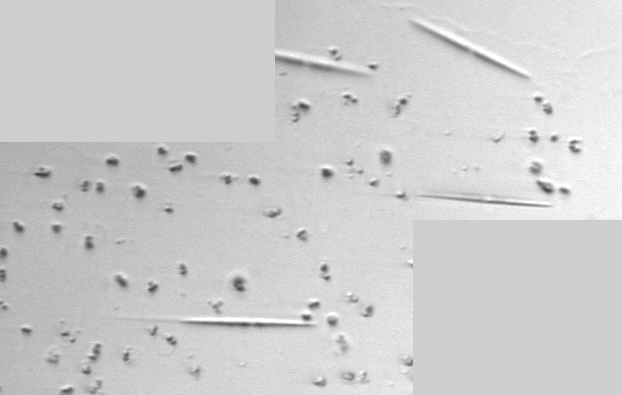
Label: Phaeocystis